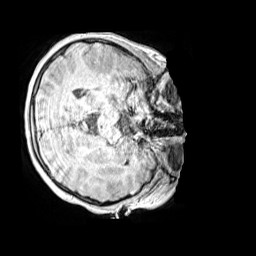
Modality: MP2RAGE
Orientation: axial
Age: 9
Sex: female
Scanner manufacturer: siemens
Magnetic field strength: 3 T
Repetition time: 4 s
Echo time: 0.00299 s